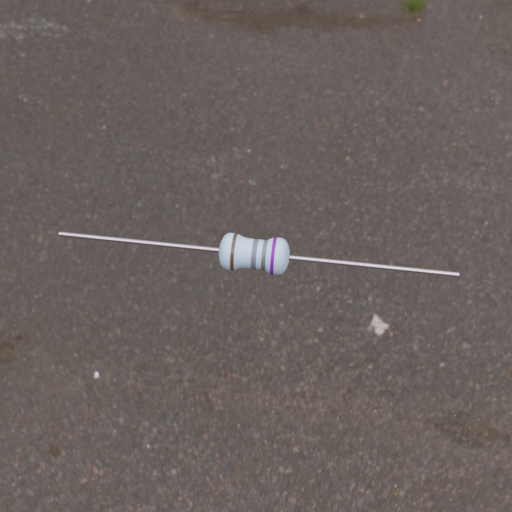
Resistor colour bands (in order): brown, gray, gray, violet